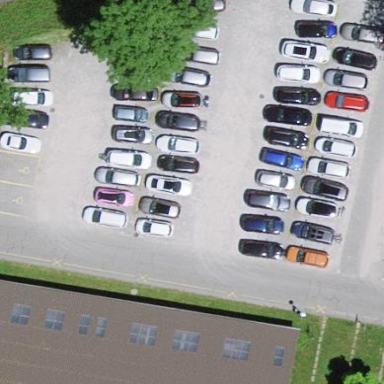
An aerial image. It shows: Parking area with fine gravel surface.